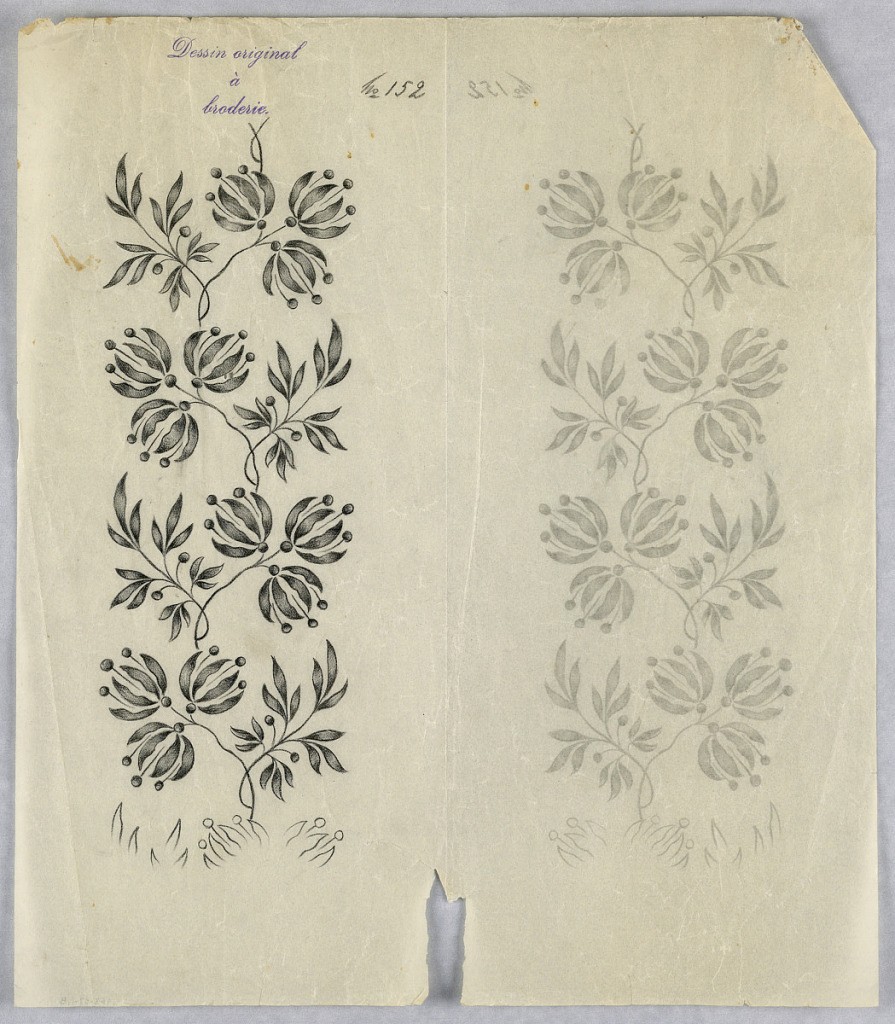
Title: Designs for embroidery
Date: ca. 1890
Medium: Black crayon on tracing paper
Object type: Drawing
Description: Vertical rectangle. Designs of abstract floral patterns for panels and borders. Each drawing stamped at top: "Dessin original a broderie." Designs numbered 152 (B)